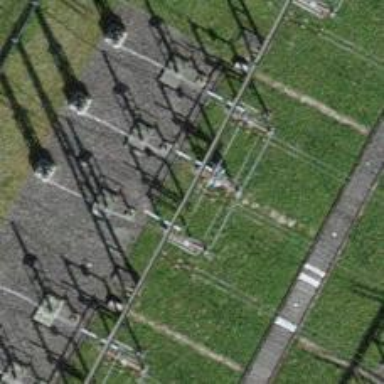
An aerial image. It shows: Insulator used in power equipment.